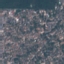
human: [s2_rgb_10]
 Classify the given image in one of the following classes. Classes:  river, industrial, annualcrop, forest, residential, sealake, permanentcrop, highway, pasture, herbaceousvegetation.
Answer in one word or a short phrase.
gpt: Residential